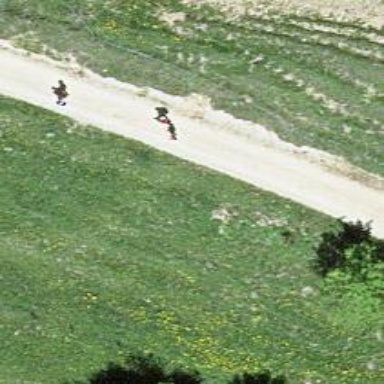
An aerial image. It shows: Pebblestone track with grade2 quality.